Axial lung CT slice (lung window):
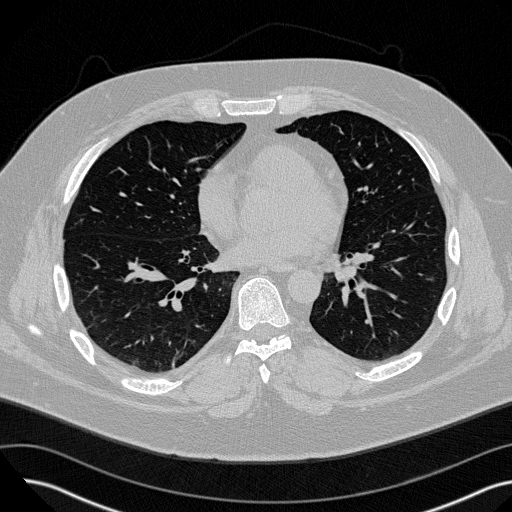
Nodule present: no